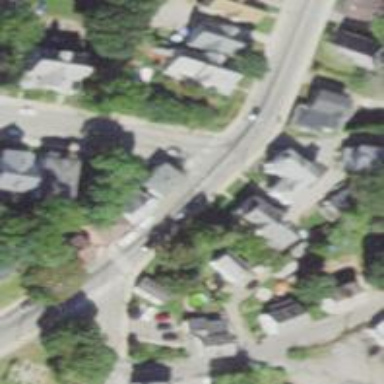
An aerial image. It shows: Residential driveway designated as service road.